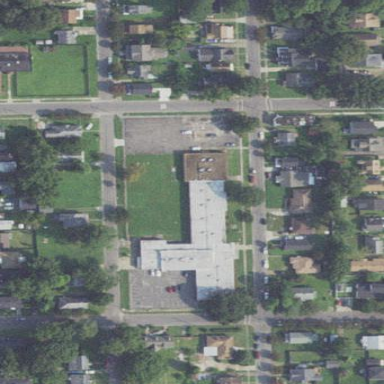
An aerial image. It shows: School building.